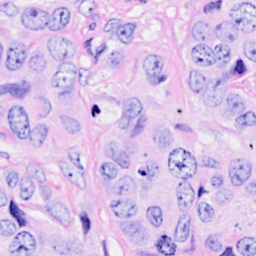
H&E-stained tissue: Breast